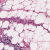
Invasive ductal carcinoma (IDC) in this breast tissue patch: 1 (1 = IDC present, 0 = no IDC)